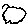
Label: cloud